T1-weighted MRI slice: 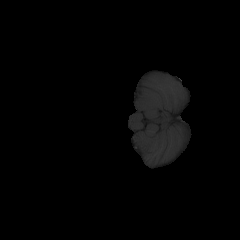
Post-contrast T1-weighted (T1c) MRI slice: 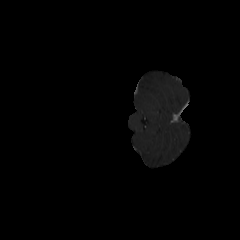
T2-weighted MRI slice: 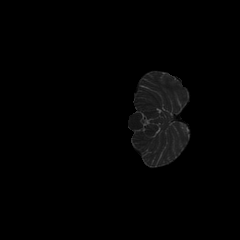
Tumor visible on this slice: no